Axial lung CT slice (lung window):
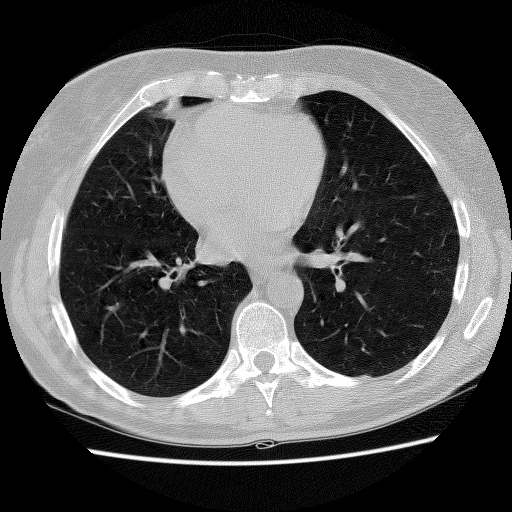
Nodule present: no